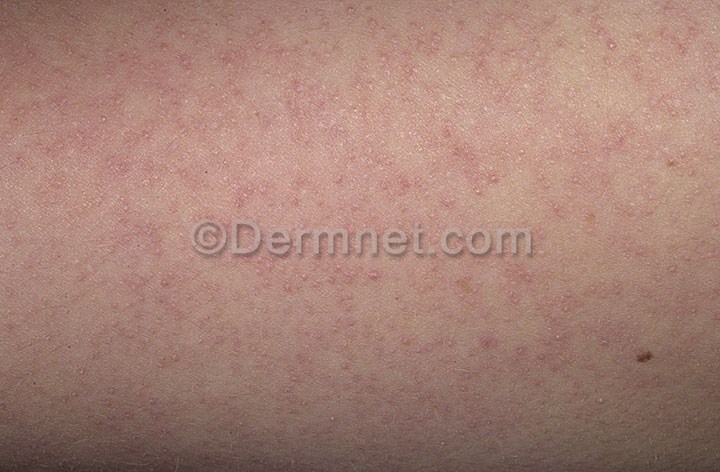
Disease: Atopic Dermatitis Photos